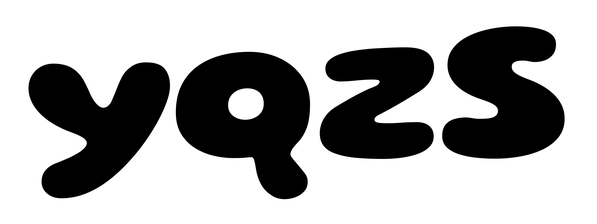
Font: Gluten_ExtraBold